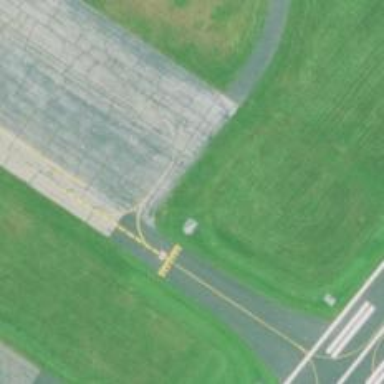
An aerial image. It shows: Asphalt taxiway in the airport.